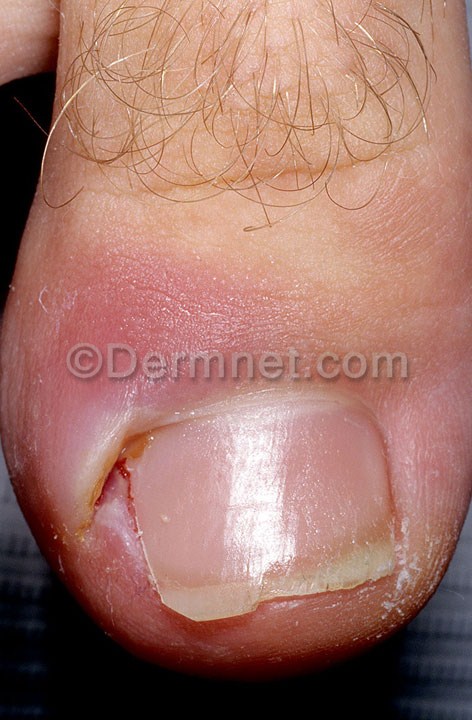
Disease: Nail Fungus and other Nail Disease